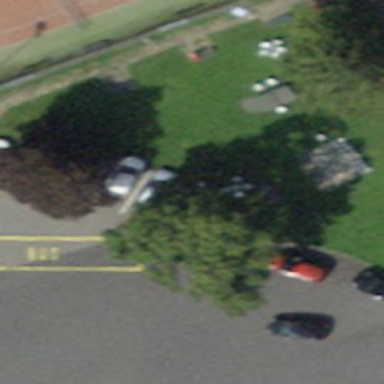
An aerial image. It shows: Parking area.